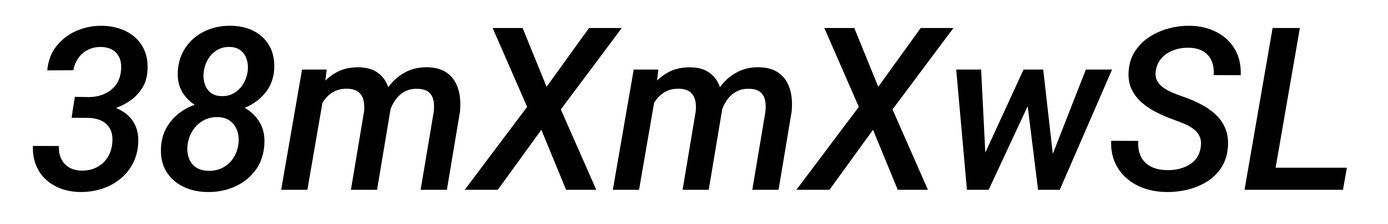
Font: Roboto-Italic_Medium_Italic